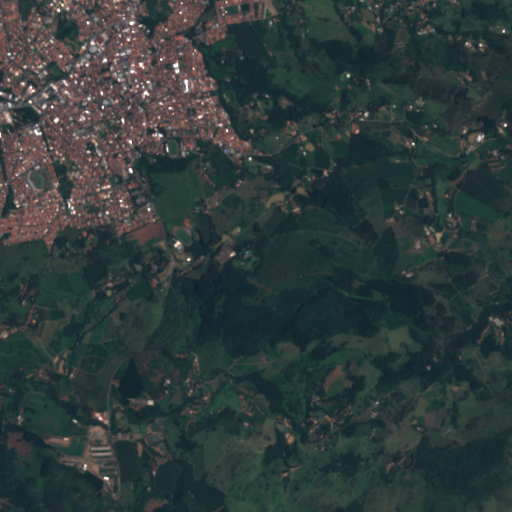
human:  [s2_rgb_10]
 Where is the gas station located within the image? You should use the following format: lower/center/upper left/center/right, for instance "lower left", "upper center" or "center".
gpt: The gas station is located in the upper left of the image.
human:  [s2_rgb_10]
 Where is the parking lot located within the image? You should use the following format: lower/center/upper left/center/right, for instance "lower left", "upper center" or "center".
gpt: The parking lot is located in the upper left of the image.
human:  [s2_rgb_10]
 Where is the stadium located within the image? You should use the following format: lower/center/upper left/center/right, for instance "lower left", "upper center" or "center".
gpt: The stadium is located in the upper left of the image.
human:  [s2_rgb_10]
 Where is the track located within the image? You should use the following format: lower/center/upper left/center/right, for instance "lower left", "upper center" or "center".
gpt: There is no track in the image.